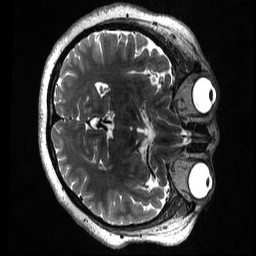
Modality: T2w
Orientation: axial
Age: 26
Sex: female